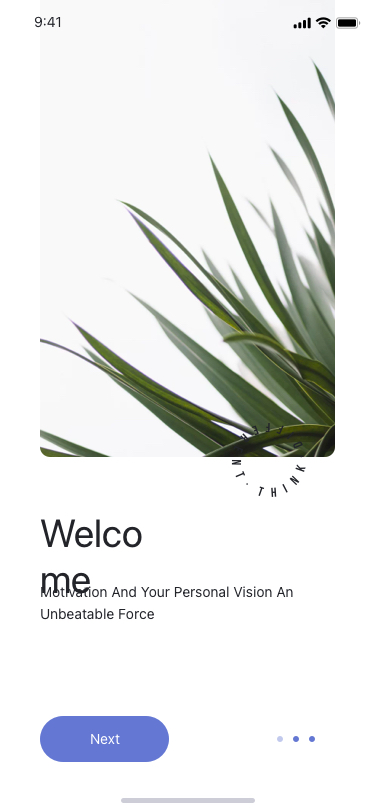
Text in this UI design:
Motivation And Your Personal Vision An Unbeatable Force
Welcome